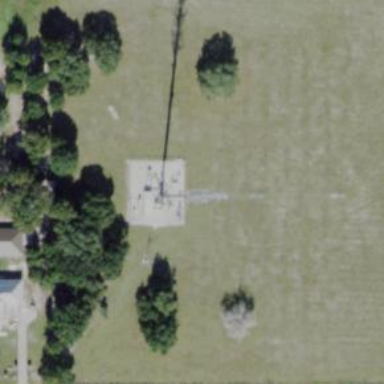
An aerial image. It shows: Man-made mast used for communication purposes.